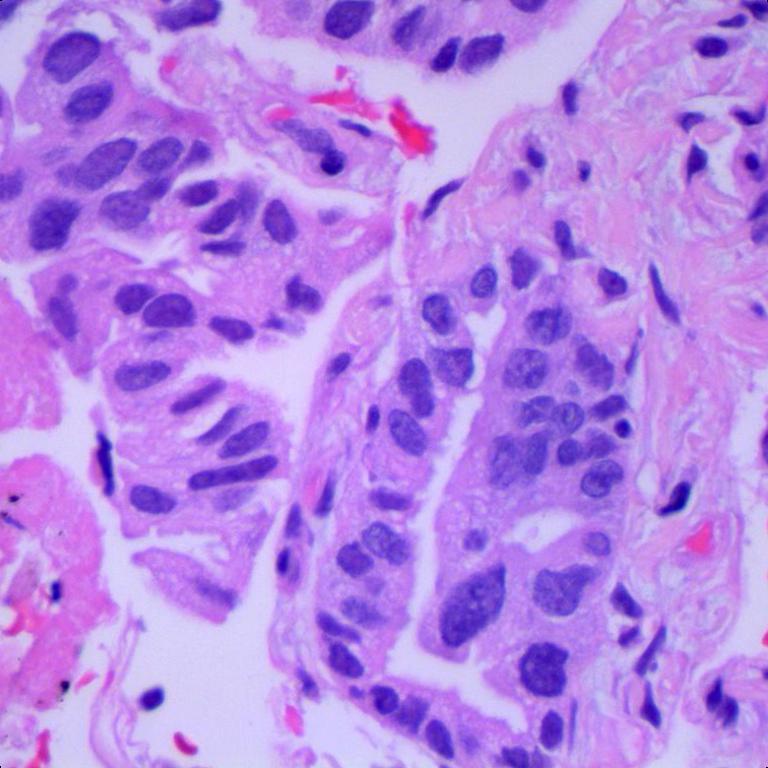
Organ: lung
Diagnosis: adenocarcinomas